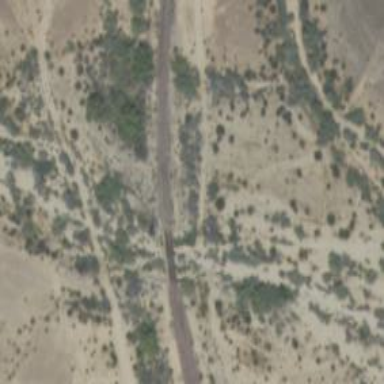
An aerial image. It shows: Abandoned railroad bridge.